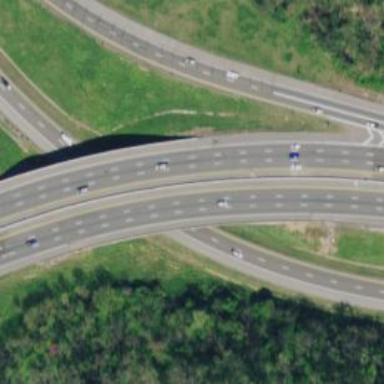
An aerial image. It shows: Motorway bridge.